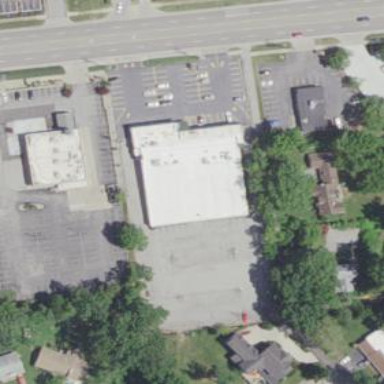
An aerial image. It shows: Building that houses bowling alley.